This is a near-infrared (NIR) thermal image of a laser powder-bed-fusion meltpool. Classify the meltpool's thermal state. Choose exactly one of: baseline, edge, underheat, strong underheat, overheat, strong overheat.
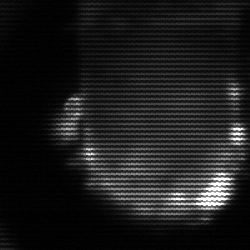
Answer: baseline